Question: I have a calendar/table that when you hover over each day we have a small popup that is absolutely position below each cell.
To make this work I have added a '<div style="relative" />' inside each cell. Works fine in FF although when you hover over it in IE the z-index is being ignored.

I have tried all of the hacks I can think of to get it to work in IE 7 + 8.
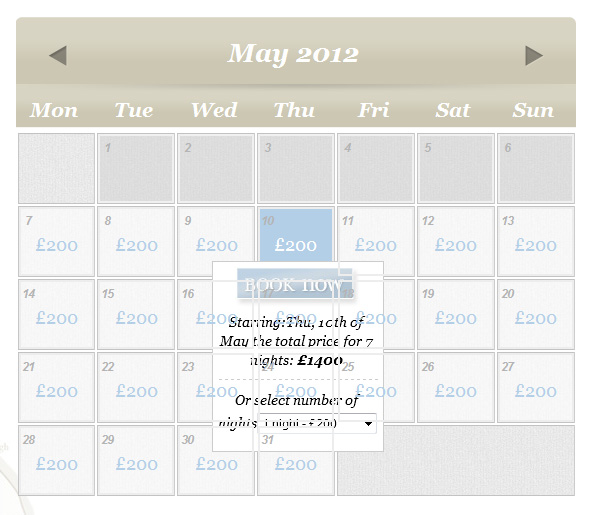
Answer: No need for all the individual 'z-indexes' on the '.wrapper' div's inside the 'td' elements (they can all be set to '1' I believe), and set these properties:
'''
/* add these two to your selector */
#calendar tbody td {
position: relative;
z-index: 1;
}
/* create this new selector */
#calendar tbody td:hover {
z-index: 2;
}
'''
Using firebug and IE's developer tools, it appeared to me that it was working in Firefox and IE7 and 8.